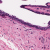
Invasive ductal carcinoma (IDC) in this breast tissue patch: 0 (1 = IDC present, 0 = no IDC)